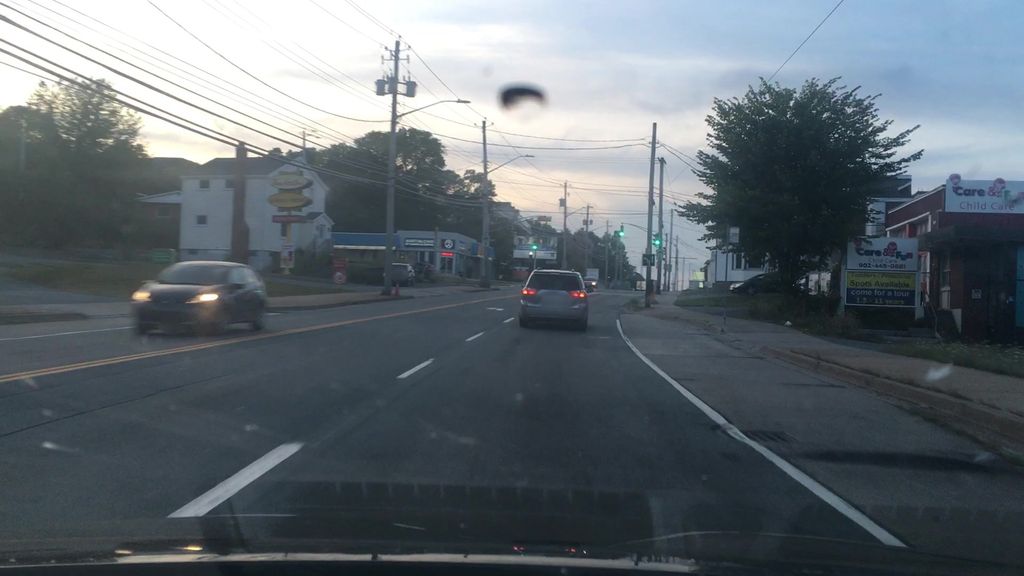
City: halifax